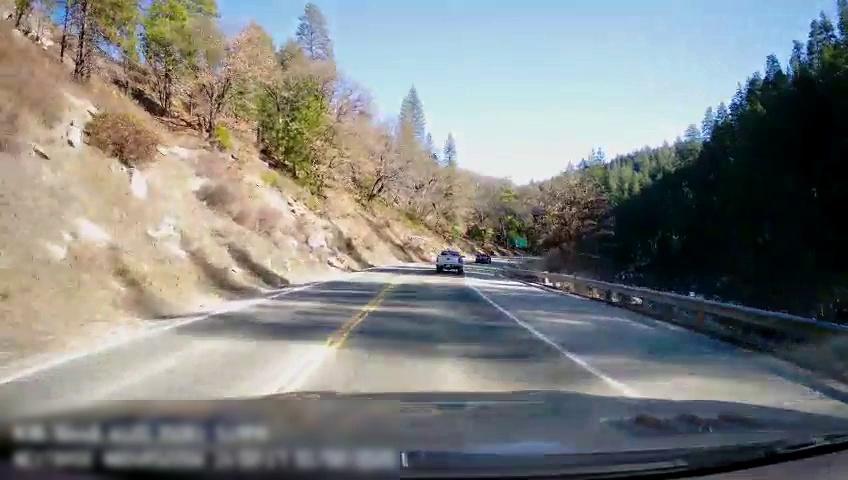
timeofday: Day
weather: Sunny
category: Drivable Space
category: Drivable Space
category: Vehicles | Truck
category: Vehicles | Car
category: Lanes | Opposite Lane
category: Lanes | Current Lane
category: Lanes | Opposite Lane
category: Lanes | Current Lane
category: Traffic | Signs